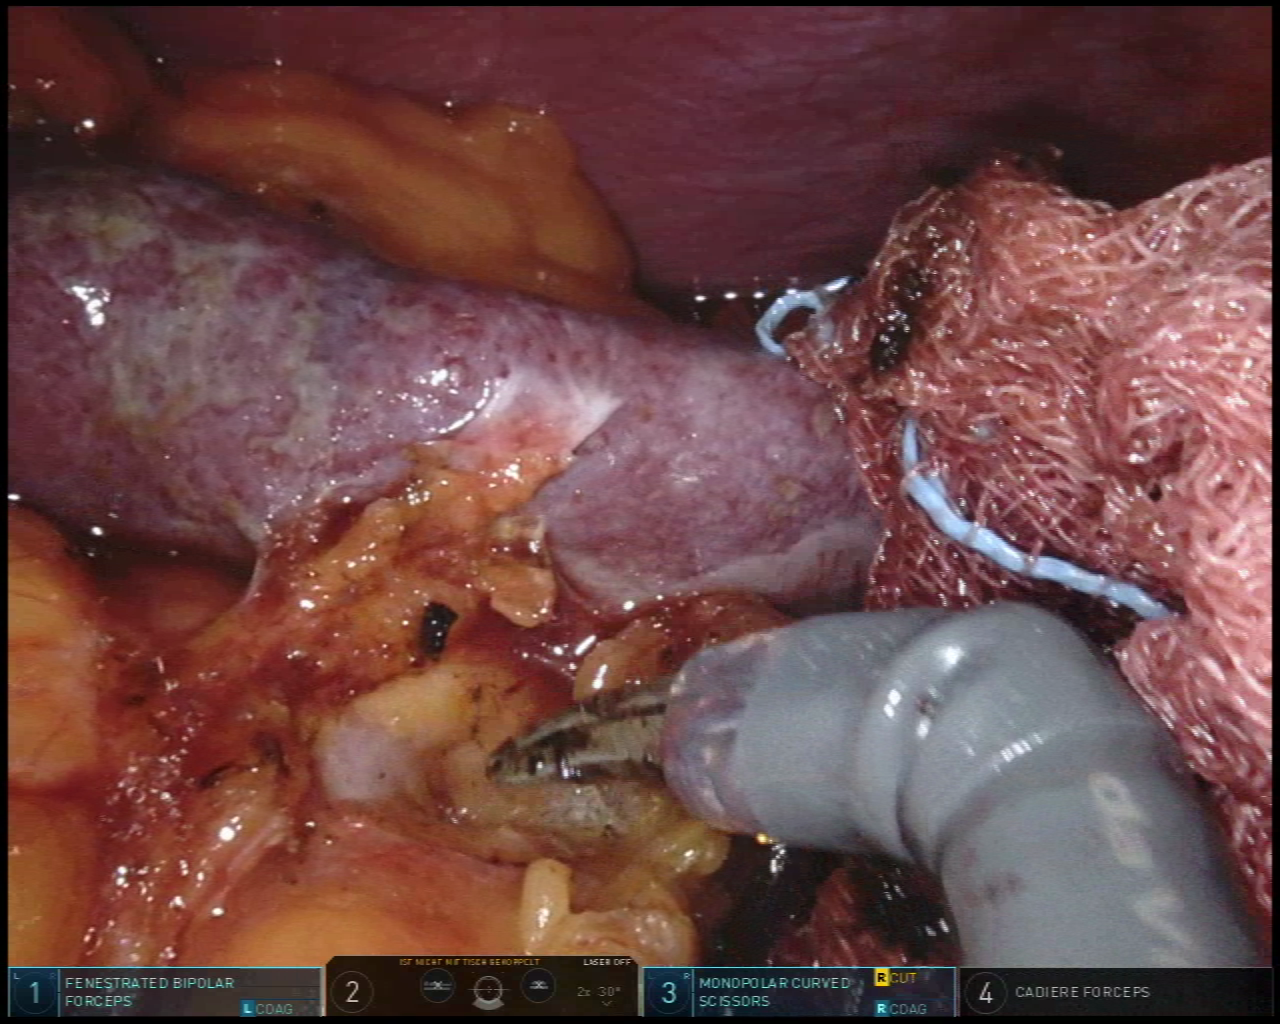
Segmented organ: stomach
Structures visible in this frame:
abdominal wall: yes
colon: no
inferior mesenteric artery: no
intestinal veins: no
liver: no
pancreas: no
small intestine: no
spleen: yes
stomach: yes
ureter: no
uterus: no
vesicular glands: no